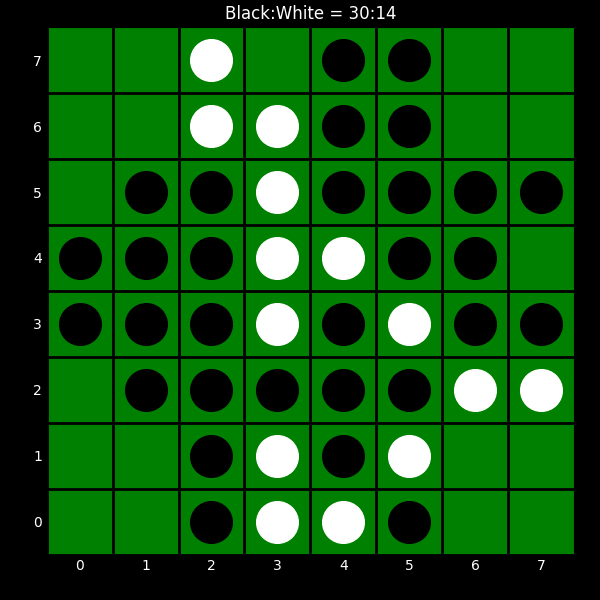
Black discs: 30
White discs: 14